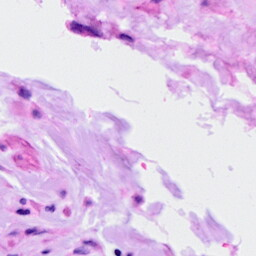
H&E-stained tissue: Ovarian